Field crop: maize
Growth stage: 2
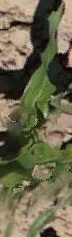
Species: maize